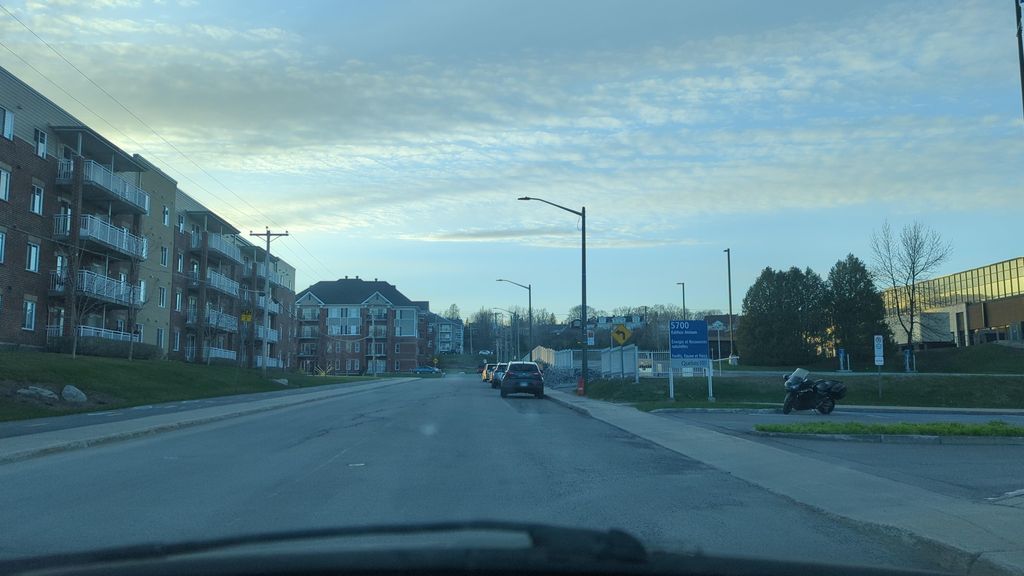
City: quebec_city